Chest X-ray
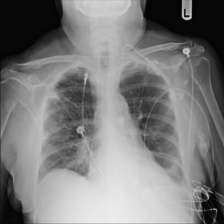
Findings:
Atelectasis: negative
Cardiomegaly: negative
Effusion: negative
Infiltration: negative
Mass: negative
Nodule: negative
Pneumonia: negative
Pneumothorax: negative
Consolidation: negative
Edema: negative
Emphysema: negative
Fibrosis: negative
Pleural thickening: negative
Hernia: negative